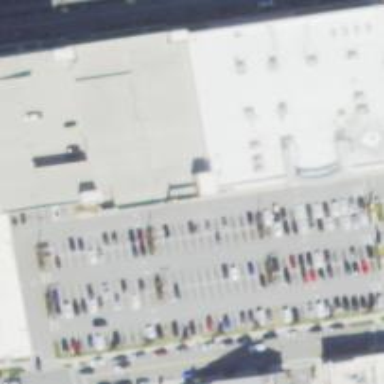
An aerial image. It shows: Multi-storey parking building.